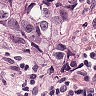
Metastatic tissue present: yes